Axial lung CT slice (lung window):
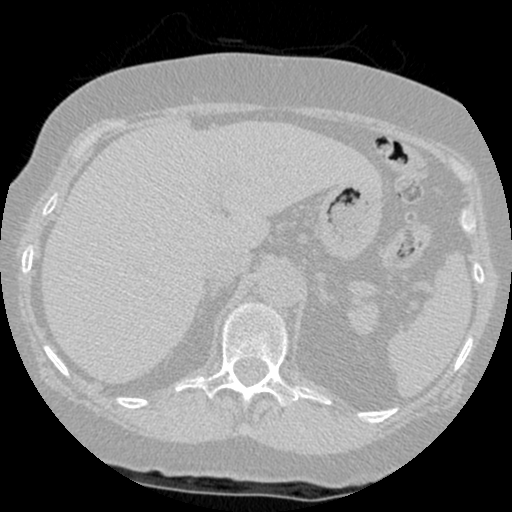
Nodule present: no